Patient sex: M
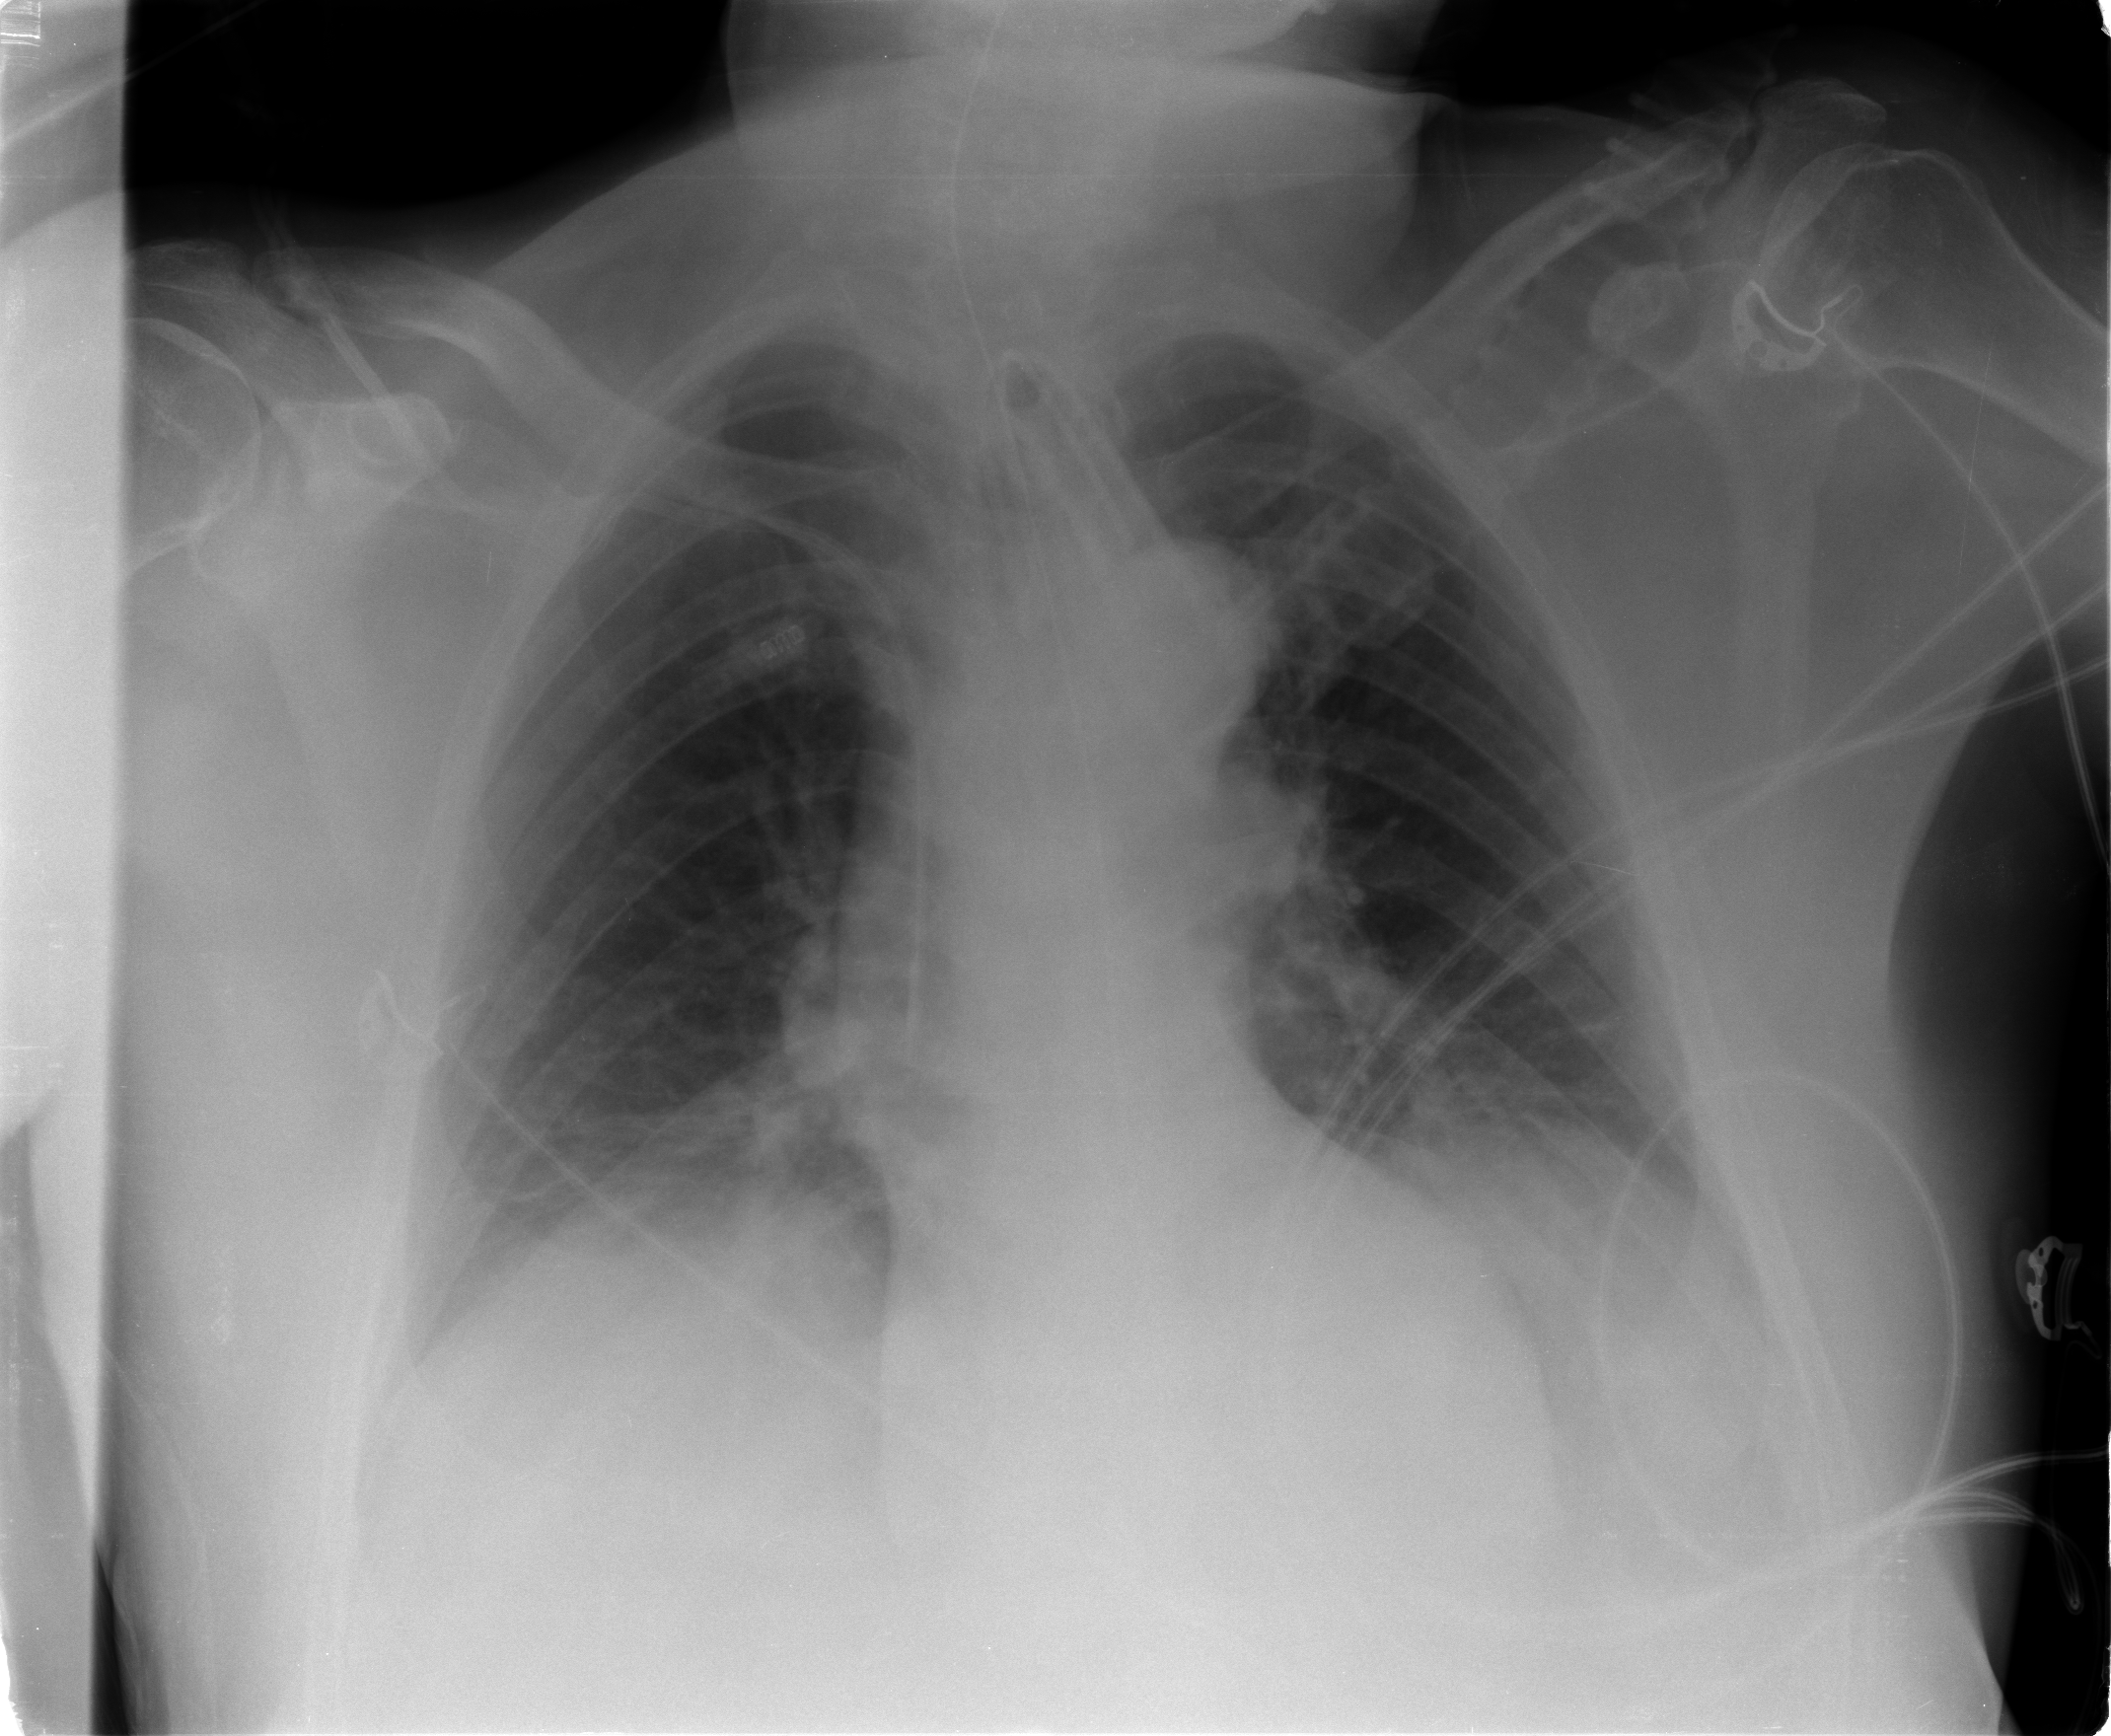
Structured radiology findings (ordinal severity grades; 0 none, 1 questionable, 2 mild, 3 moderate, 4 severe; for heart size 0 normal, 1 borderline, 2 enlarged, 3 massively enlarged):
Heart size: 0
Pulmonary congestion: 2
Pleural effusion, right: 0
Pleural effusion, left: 0
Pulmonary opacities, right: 0
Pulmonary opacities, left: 0
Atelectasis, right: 1
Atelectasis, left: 1